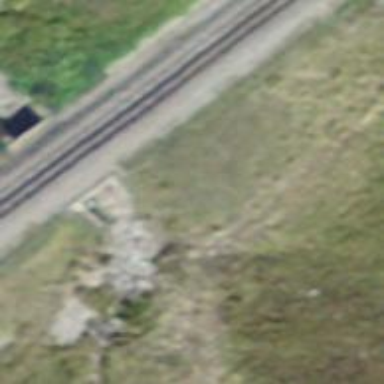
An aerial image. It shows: Culvert tunnel.